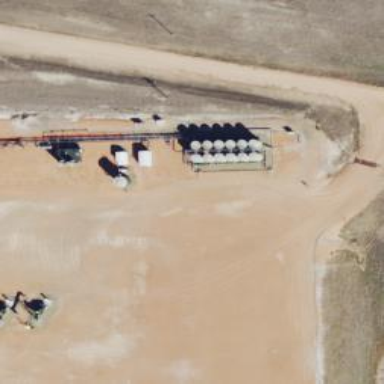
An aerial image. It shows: Storage tank with man-made structure.